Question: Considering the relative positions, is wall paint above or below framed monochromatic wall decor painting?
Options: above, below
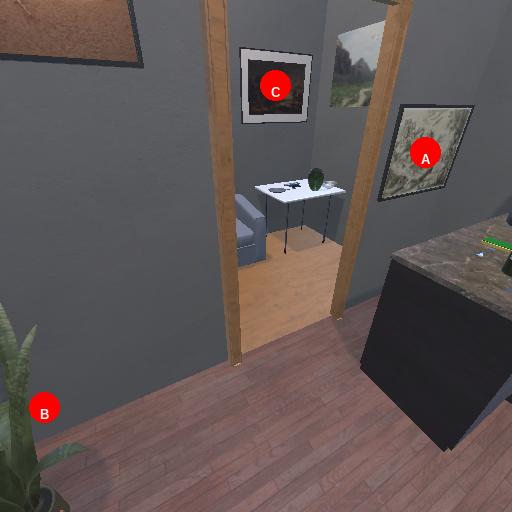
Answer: above